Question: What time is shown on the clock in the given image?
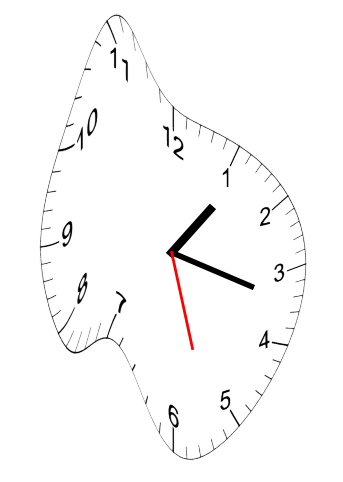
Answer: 01:17:27